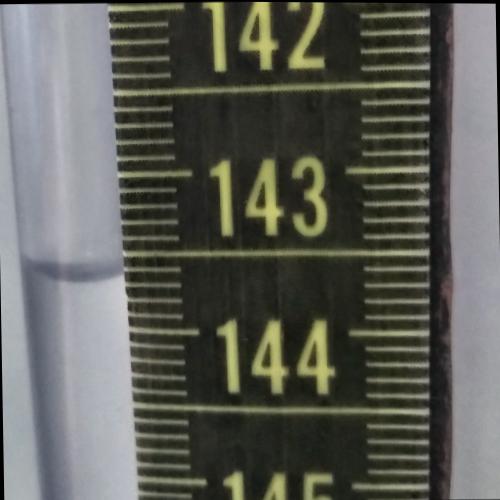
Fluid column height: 143.6 cm